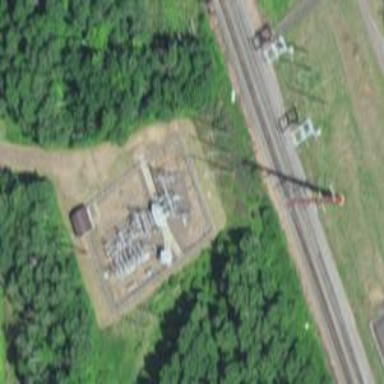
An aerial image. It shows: Outdoor distribution power substation.